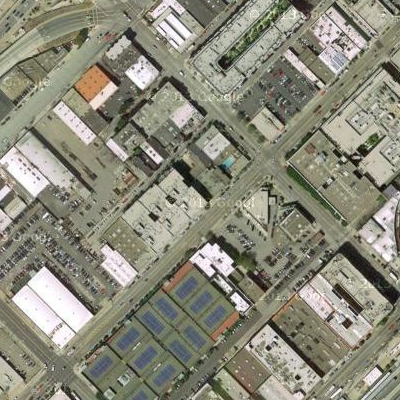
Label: Industry